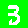
Digit: 3